Brain MRI, t2w sequence, axial 2D slice.
Patient: age 28, sex F, weight 95 kg, height 1.95 m
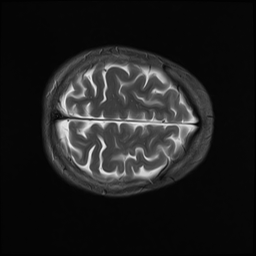